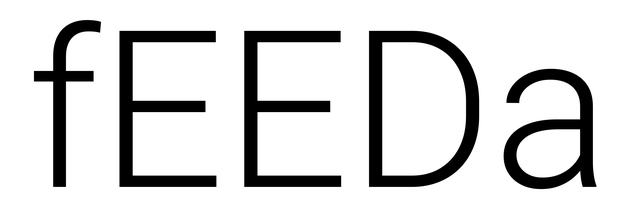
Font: Roboto_Light